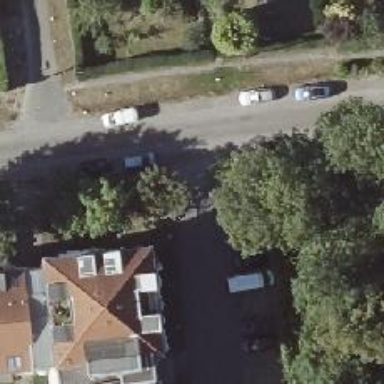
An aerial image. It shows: Living street.